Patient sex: M
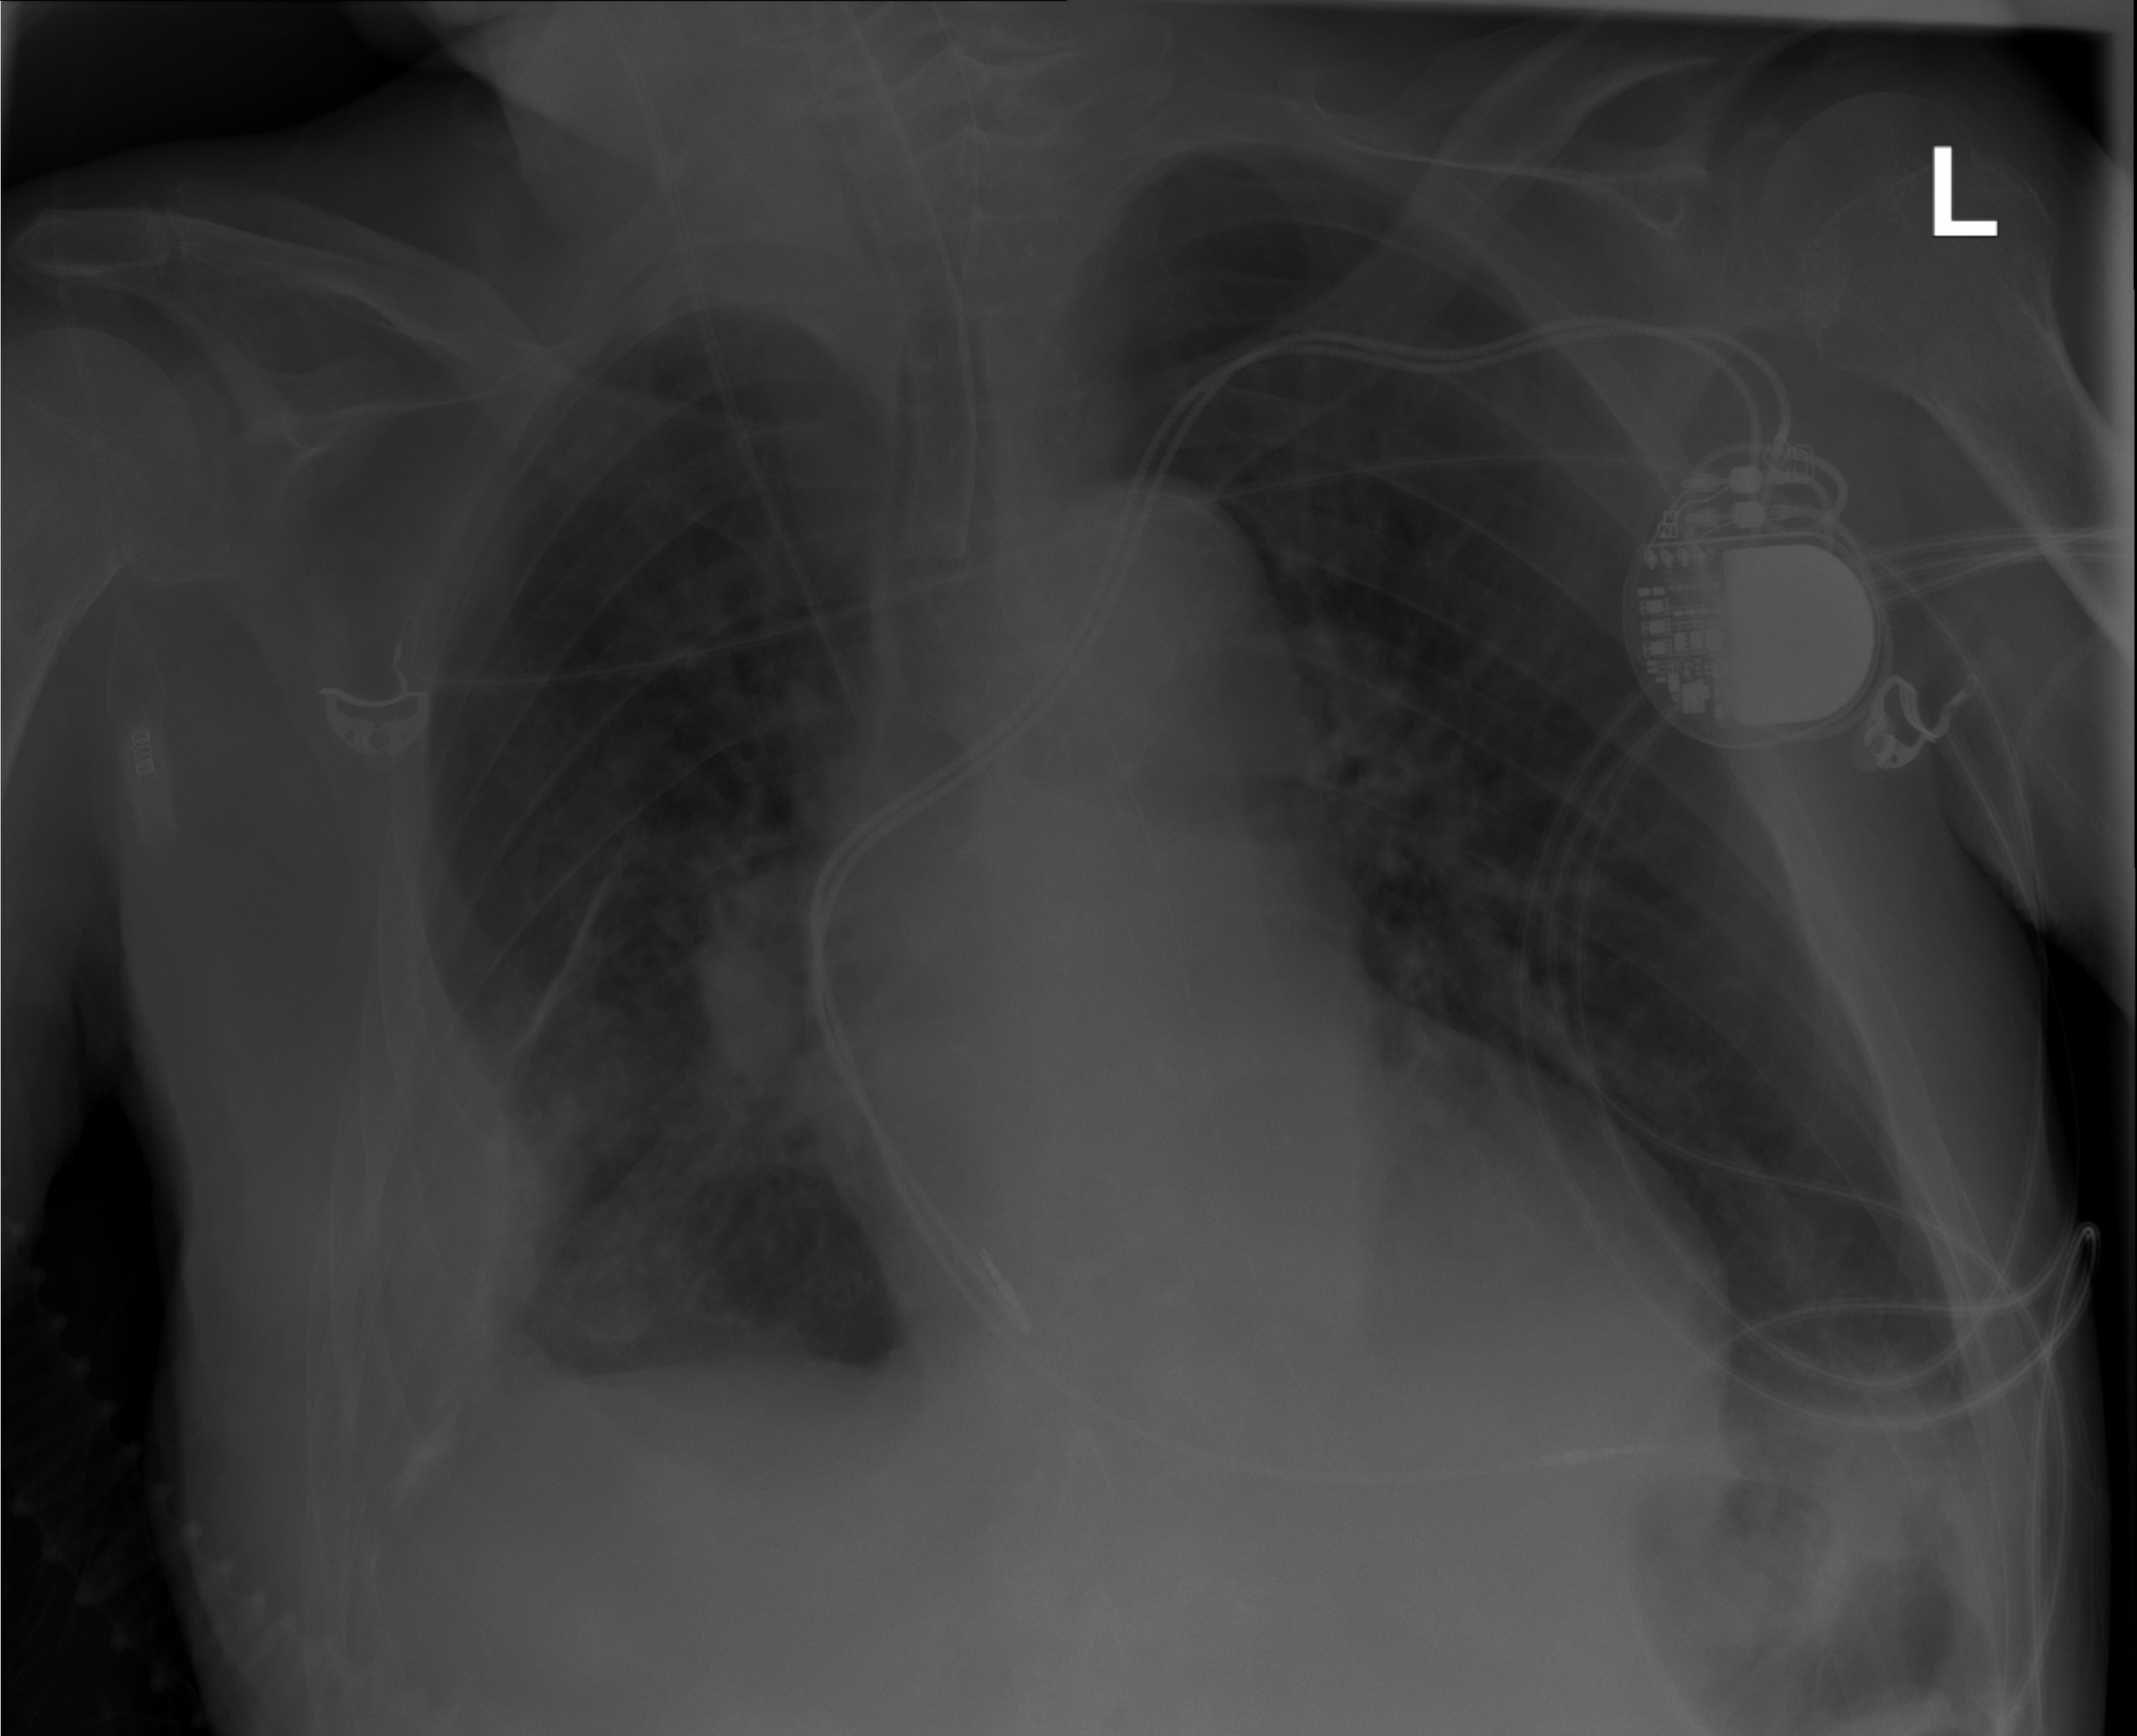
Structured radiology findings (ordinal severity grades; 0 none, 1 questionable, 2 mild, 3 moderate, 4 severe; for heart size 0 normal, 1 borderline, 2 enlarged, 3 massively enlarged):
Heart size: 0
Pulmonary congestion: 0
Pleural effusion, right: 2
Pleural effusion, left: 0
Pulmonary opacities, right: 0
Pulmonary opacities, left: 0
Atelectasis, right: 2
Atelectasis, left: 1